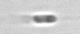
Label: flagellate_morphotype3